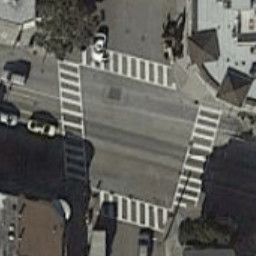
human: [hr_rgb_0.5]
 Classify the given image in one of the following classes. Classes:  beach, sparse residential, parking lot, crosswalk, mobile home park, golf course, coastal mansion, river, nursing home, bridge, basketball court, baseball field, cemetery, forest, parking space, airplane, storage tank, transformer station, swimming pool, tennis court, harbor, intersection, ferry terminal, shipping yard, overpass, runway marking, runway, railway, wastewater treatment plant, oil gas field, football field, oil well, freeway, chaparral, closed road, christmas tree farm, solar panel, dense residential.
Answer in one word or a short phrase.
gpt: crosswalk